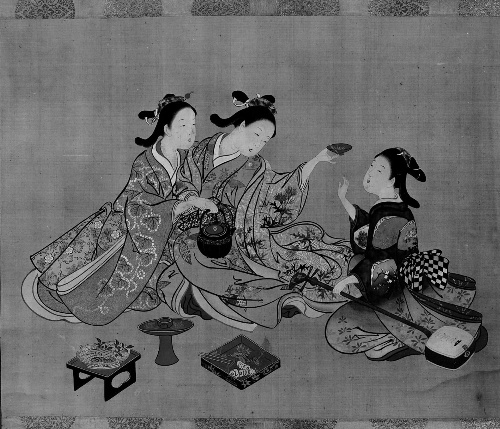
Artist: Nishikawa Sukenobu
Artist bio: Japanese, 1671–1750
Date: 19th century
Object type: Hanging scroll
Classification: Paintings
Medium: Hanging scroll; ink and color on silk
Culture: Japan
Period: Edo period (1615–1868)
Dimensions: 21 1/2 x 25 in. (54.6 x 63.5 cm)
Department: Asian Art
Credit line: Purchase, Gifts, Bequests, and Funds from various donors, by exchange, 1952
Accession year: 1952
Repository: Metropolitan Museum of Art, New York, NY
Tags: Girls|Musical Instruments|Tea